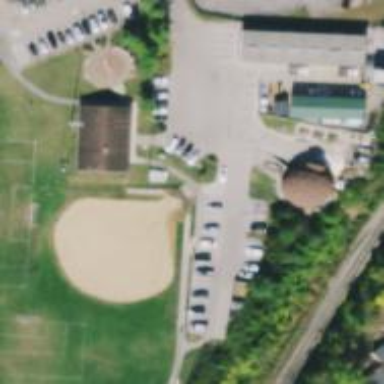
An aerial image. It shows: Baseball pitch for leisure land.